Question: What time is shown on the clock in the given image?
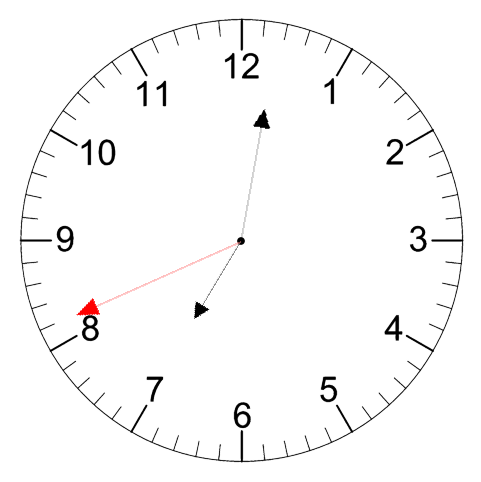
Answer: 07:01:41